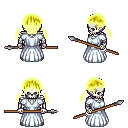
a pixel art fantasy rpg character, male body template, skeleton, underdress, metal pants, gold twin-tailed hairstyle, brown shoes, spear, four views (front, back, left, right), 2x2 character sprite sheet, small pixel art, hard edges, no anti-aliasing